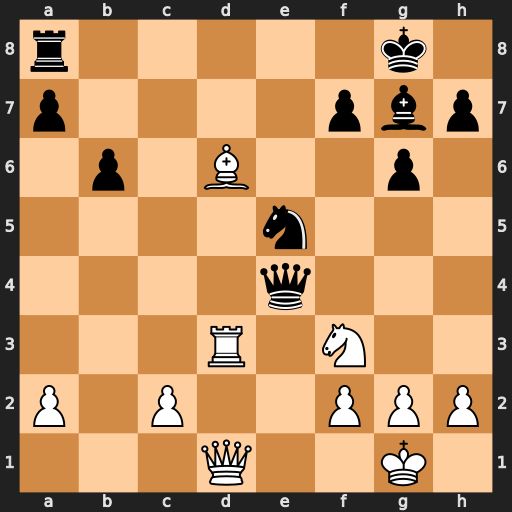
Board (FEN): r5k1/p4pbp/1p1B2p1/4n3/4q3/3R1N2/P1P2PPP/3Q2K1
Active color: w
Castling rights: -
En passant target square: -
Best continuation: Bxe5 Bxe5 Re3 Qxe3 fxe3